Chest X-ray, AP view. Patient: 22 years old, sex M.
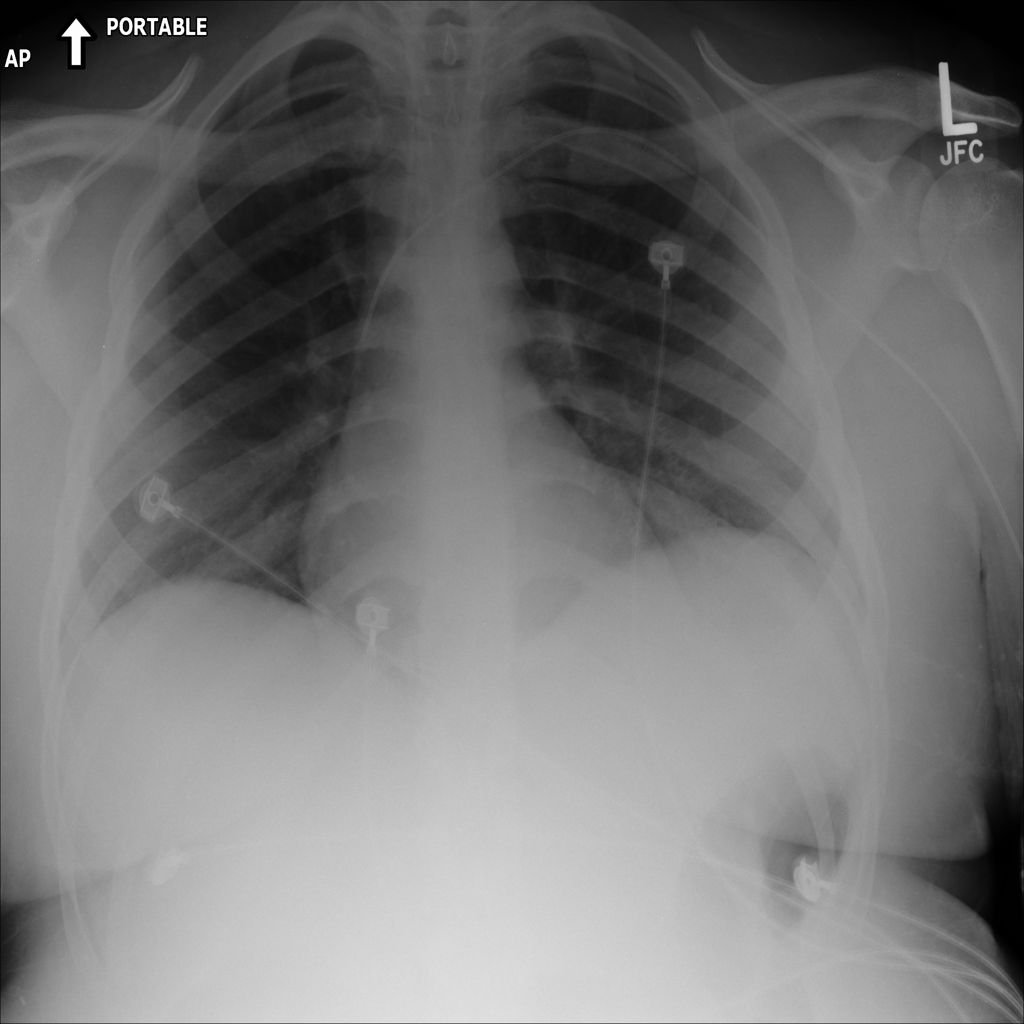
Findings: Infiltration